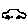
Label: car